Interaction volume radius: 5 \u00c5
Interaction volume height: 10 \u00c5
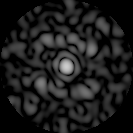
Disorder parameter: 0.8451